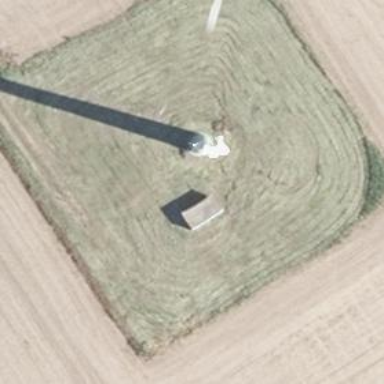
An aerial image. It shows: Wind-powered generator.